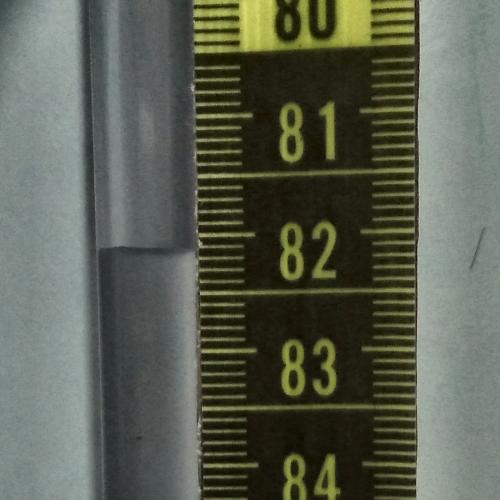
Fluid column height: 82.1 cm